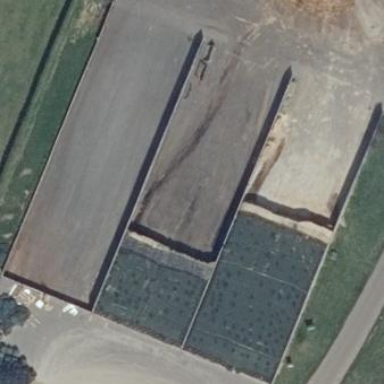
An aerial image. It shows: Bunker silo.